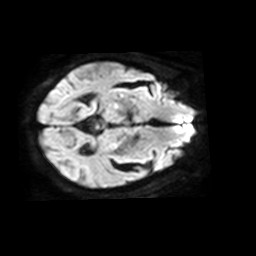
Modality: TRACE
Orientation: axial
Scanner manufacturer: philips
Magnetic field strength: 1.5 T
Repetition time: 4.777 s
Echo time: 0.07764 s